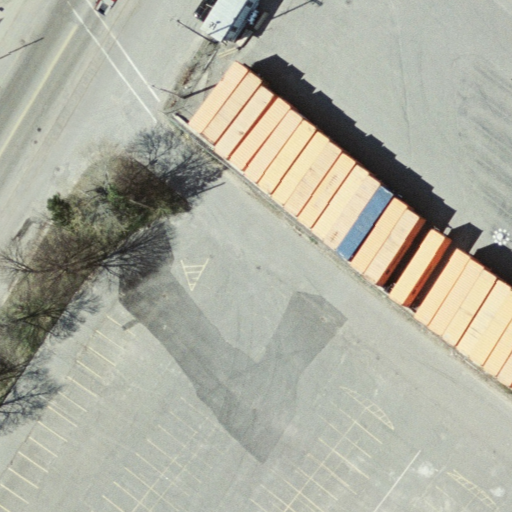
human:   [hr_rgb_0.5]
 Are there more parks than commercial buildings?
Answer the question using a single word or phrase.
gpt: yes

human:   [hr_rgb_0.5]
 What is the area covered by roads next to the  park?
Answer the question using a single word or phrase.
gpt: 0m2

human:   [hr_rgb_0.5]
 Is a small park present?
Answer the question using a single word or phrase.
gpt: no

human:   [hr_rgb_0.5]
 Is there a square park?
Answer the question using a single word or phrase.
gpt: no

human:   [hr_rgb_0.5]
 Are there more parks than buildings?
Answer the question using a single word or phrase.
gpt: yes

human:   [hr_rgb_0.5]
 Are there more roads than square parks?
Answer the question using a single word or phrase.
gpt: yes

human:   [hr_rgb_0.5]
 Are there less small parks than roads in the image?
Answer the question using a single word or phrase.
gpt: yes

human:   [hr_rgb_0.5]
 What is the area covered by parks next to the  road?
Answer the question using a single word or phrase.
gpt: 2578m2

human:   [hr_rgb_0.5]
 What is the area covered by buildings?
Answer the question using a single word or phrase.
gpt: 0m2

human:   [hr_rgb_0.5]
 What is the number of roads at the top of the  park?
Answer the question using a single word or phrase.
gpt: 1

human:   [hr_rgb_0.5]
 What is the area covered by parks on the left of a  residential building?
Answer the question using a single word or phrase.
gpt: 0m2

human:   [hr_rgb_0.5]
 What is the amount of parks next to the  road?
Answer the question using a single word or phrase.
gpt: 1

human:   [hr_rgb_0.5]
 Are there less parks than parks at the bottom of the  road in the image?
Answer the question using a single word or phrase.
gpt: no

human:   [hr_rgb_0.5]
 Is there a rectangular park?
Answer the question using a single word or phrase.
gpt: yes

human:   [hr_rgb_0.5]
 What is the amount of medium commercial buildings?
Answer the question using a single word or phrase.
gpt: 0

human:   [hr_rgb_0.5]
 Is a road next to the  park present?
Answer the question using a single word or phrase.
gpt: yes

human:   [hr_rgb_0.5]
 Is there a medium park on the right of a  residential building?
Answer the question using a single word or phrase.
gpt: no

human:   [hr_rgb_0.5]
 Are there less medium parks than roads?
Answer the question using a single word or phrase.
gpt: yes

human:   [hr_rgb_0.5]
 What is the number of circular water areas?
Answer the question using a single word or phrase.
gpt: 0

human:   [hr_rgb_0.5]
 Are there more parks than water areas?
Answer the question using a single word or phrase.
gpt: yes

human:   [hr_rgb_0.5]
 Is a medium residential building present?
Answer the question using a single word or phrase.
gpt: no

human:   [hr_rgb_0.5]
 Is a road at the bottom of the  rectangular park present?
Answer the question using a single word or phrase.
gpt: no

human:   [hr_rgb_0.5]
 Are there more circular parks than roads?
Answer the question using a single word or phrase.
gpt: no

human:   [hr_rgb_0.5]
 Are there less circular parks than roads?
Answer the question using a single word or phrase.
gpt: yes

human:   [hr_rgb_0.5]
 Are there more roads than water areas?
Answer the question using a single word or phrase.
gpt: yes

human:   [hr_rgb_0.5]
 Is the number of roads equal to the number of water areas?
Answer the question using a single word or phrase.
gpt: no

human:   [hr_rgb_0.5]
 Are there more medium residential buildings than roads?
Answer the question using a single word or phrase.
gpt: no

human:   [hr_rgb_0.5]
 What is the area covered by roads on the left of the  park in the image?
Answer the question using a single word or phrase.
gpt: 0m2

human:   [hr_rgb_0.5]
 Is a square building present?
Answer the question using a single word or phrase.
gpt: no

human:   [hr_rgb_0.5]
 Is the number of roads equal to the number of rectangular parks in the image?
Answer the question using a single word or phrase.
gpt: yes

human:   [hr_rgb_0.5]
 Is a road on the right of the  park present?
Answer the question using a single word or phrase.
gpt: yes

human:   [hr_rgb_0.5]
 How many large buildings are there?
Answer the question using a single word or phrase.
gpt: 0

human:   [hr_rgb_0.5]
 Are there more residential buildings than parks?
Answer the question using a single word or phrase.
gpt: no

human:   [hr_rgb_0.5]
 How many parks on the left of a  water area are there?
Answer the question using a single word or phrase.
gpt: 0

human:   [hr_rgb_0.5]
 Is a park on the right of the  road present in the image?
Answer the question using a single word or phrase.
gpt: no

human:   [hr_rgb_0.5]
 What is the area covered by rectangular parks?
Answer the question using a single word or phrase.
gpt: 2578m2